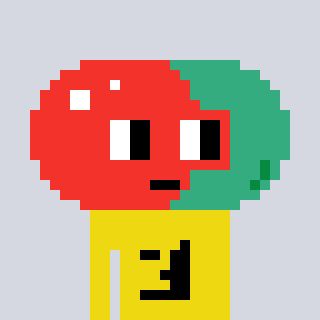
a pixel art character with square red glasses, a pill-shaped head and a yellow-colored body on a cool background